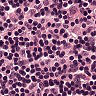
Metastatic tissue present: no